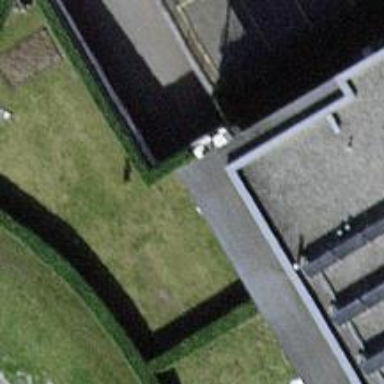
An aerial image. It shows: Hedge barrier.